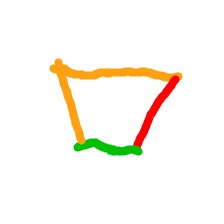
Shape: trapezoid